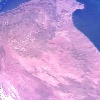
Label: land